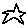
Label: star